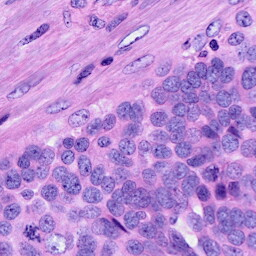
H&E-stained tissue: Ovarian